Field crop: maize
Growth stage: 2
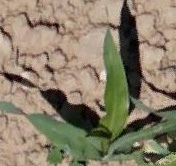
Species: maize